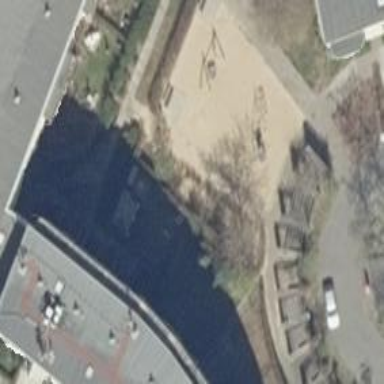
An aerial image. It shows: Playground area for leisure land.